Field crop: maize
Growth stage: 2
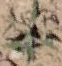
Species: atriplex